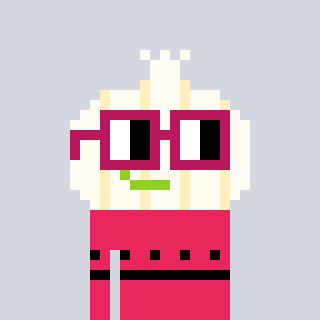
a pixel art character with square dark red glasses, a garlic-shaped head and a redpinkish-colored body on a cool background